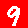
Digit: 9